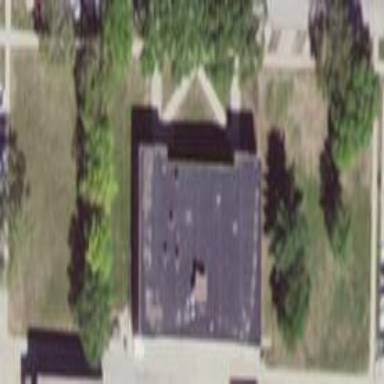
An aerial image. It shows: School.